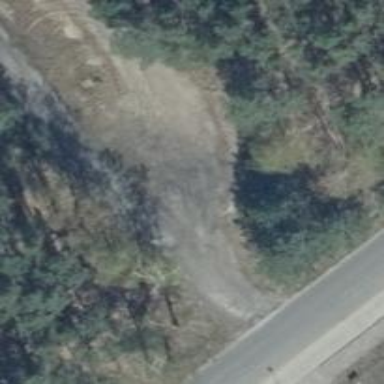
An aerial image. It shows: Emergency access point on the road.